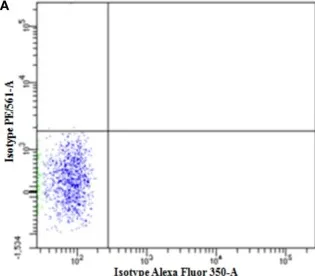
Flow cytometry was used to determine the expression of programmed cell death protein-1 (PD-1) in the patient CD3+, CD4+, and CD8+ T cells before nivolumab treatment. Panels (A,B) are dot plots for isotype control and for PD-1 staining in CD3+, respectively.
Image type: pathology (immunostaining)